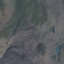
Land use / land cover class: HerbaceousVegetation